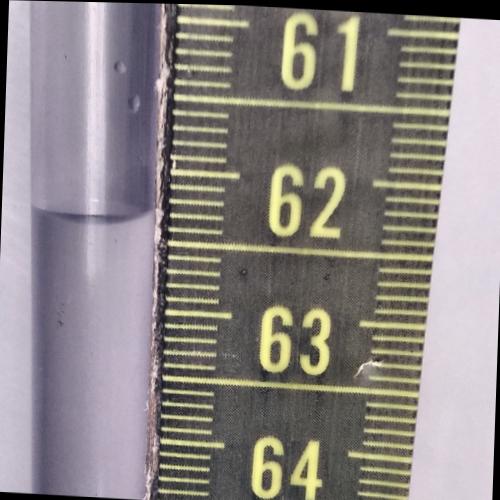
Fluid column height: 62.3 cm